Question: Is it possible to obtain information about the Windows Explorer tree (what nodes are currently expanded, when a node is expanded etc.)?

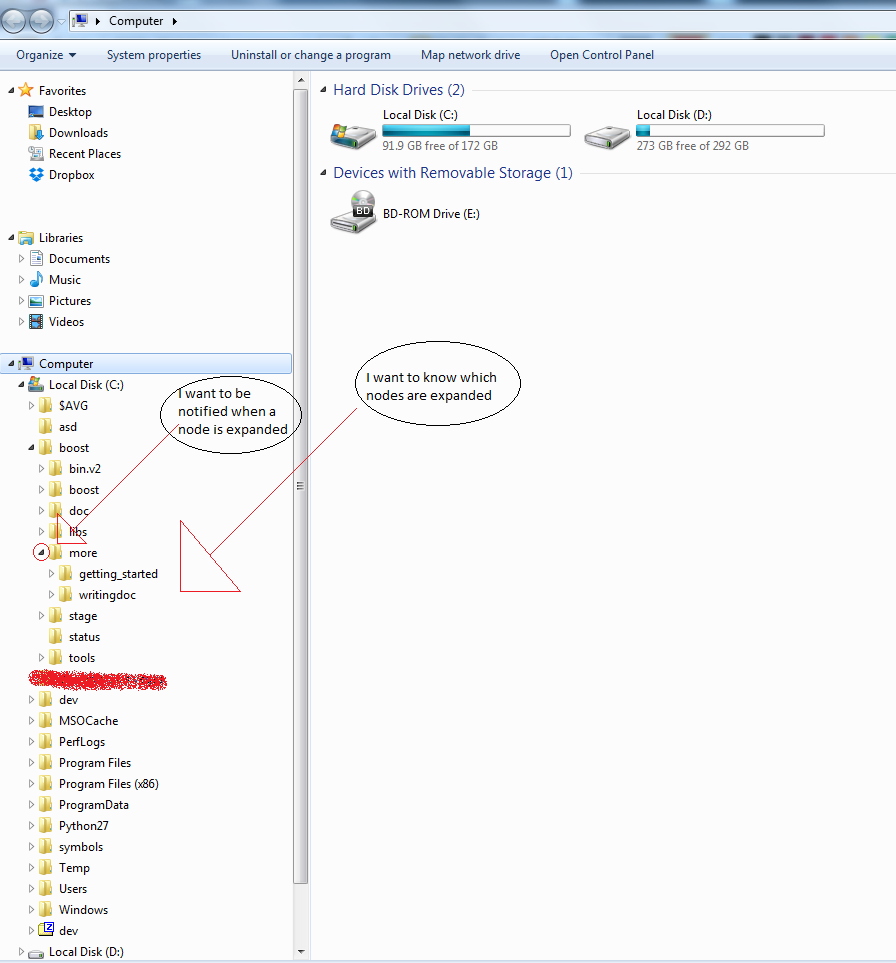
Answer: Starting from Vista there is official way to communicate with tree in Explorer window. This way uses INameSpaceTreeControl interface.
If you want to get INameSpaceTreeControl from external app you must:
1) Get IDispatch of shell window:
'''
var
ShellWindows: IShellWindows;
i: Integer;
Dispatch: IDispatch;
SL: TStrings;
begin
OleCheck(CoCreateInstance(CLASS_ShellWindows, nil, CLSCTX_INPROC_SERVER or CLSCTX_LOCAL_SERVER, IShellWindows, ShellWindows));
try
for i := ShellWindows.Count - 1 downto 0 do
begin
Dispatch := ShellWindows.Item(i);
try
SL := CreateNodeList(Dispatch);
try
Memo1.Lines.Assign(SL);
finally
SL.Free;
end;
Exit;
finally
Dispatch := nil;
end;
end;
finally
ShellWindows := nil;
end;
end;
'''
2) Query IServiceProvider from IDispatch.
3) Query INameSpaceTreeControl from IServiceProvider.
4) After this you can enum elements of tree. I used the following algorithm:
'''
function GetItemName(AShellItem: IShellItem): UnicodeString;
var
Name: PWideChar;
begin
OleCheck(AShellItem.GetDisplayName(SIGDN_NORMALDISPLAY, Name));
try
Result := Name;
finally
CoTaskMemFree(Name);
end;
end;
function GetLevelSpaces(ALevel: Integer): UnicodeString;
var
i: Integer;
begin
Result := '';
for i := 0 to ALevel - 1 do
Result := Result + ' ';
end;
function CalcLavel(AShellItem: IShellItem): Integer;
var Parent: IShellItem;
begin
Result := 0;
if Succeeded(AShellItem.GetParent(Parent)) then
try
Inc(Result);
Result := Result + CalcLavel(Parent);
finally
Parent := nil;
end;
end;
function GetExpanded(ATree: INameSpaceTreeControl; AItem: IShellItem): WideChar;
var
State: DWORD;
begin
OleCheck(ATree.GetItemState(AItem, NSTCIS_EXPANDED, State));
if State and NSTCIS_EXPANDED <> 0 then Result := '+'
else Result := '-';
end;
function CreateNodeList(ADispatch: IDispatch): TStrings;
var
ServiceProvider: IServiceProvider;
Tree: INameSpaceTreeControl;
L: Integer;
ShellItem, ShellItem2: IShellItem;
begin
OleCheck(ADispatch.QueryInterface(IServiceProvider, ServiceProvider));
try
OleCheck(ServiceProvider.QueryService(SID_SNavigationPane, INameSpaceTreeControl, Tree));
try
Result := TStringList.Create;
try
if Succeeded(Tree.GetNextItem(nil, NSTCGNI_CHILD, ShellItem)) then
repeat
try
L := CalcLavel(ShellItem);
Result.Add(GetLevelSpaces(L - 1) + GetExpanded(Tree, ShellItem) + ' ' + GetItemName(ShellItem));
finally
ShellItem2 := ShellItem;
ShellItem := nil;
end;
until Failed(Tree.GetNextItem(ShellItem2, NSTCGNI_NEXTVISIBLE, ShellItem));
finally
ShellItem2 := nil;
end;
finally
Tree := nil;
end;
finally
ServiceProvider := nil;
end;
end;
'''
Result:

If you want to subscribe to tree actions use INameSpaceTreeControl.TreeAdvise.